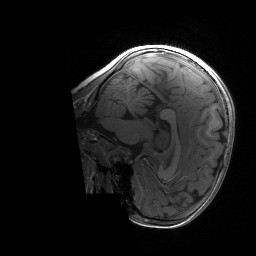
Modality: T1w
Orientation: sagittal
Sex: female
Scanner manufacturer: siemens
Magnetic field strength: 3 T
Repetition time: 1.9 s
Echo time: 0.00243 s